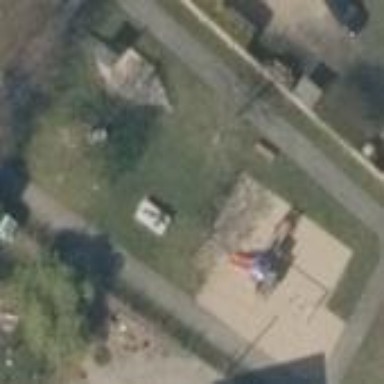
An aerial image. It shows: Playground area for leisure land.